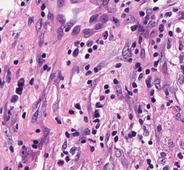
Tumor epithelial tissue: no
Tumor-associated stroma tissue: yes
Normal tissue: no